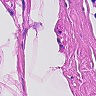
Metastatic tissue present: no